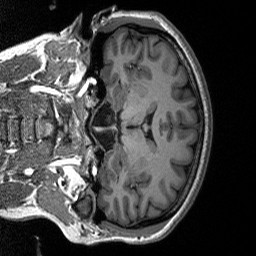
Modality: T1w
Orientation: coronal
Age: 28
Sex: female
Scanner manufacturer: siemens
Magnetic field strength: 3 T
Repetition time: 2.53 s
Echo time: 0.00219 s